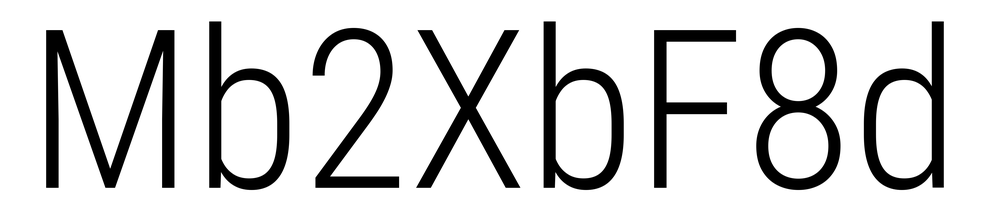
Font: Roboto_Condensed_Light